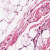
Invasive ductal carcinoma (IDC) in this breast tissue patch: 0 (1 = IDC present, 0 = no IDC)